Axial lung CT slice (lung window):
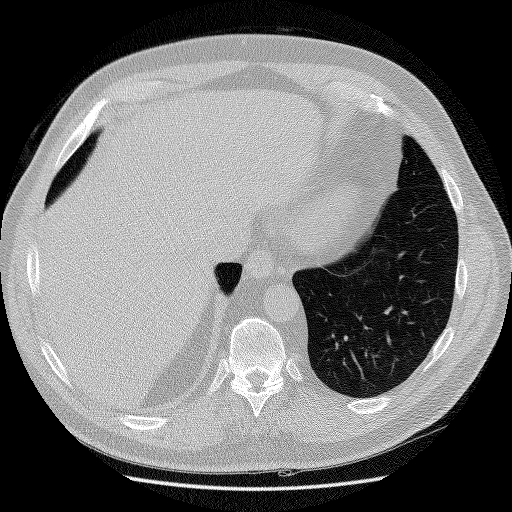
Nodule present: no